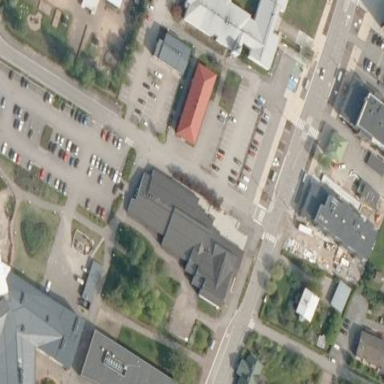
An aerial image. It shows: Library building.